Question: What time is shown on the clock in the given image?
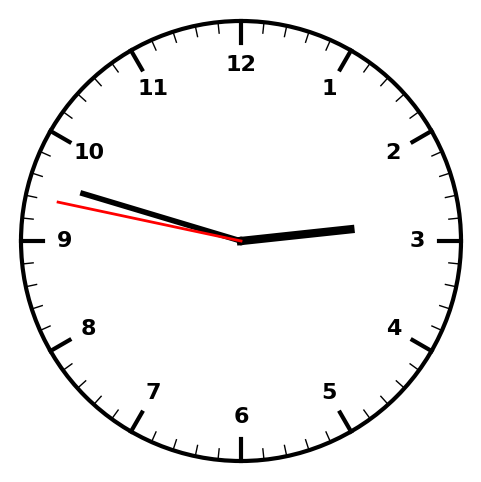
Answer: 02:47:47